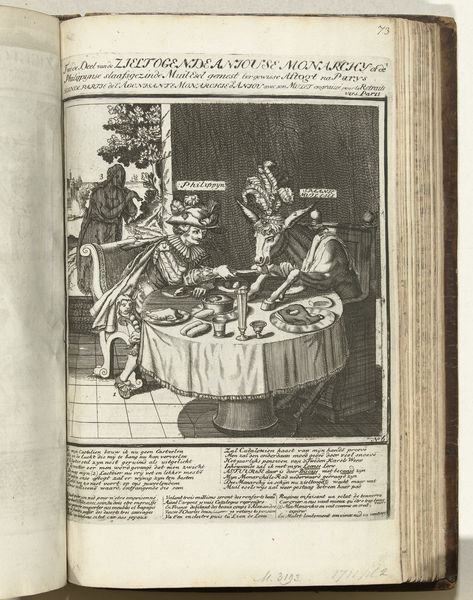
Titel: De zieltogende Anjouse Monarchie (plaat b)
Künstler: Abraham Allard
Standort: Amsterdam
Institution: Rijksmuseum
Schlagwörter: chair, feathers, hat, white, black, conversation, old, sitting, table, woman, print, servant, floor, feather, silver, food, man, tree, paper, black and white, devil, glass, writing, letters, door, person, feast, human, square, ears, squares, animal, horse, book, figure, bull, hoof, lithograph, goat, eating, flute, tablecloth, script, humans, plate, page, round, border, text, bowl, pole, words, manuscript, ass, knife, meal, dandy, feeding, monarchy, european, donkey, dinner, goblet, bread, supper, ox, lunch, feed, political, meat, checked, cursive, impossible, illustration', rable, phillippa, 소, 예수, 책, 포도, 식사, 레스토랑, 삐애로, 영국, 촛대, 빵, 소세지, 고서, 샐러드, 계약서